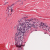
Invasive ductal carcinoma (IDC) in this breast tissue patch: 0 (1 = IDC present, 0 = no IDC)